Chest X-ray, PA view. Patient: 24 years old, sex F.
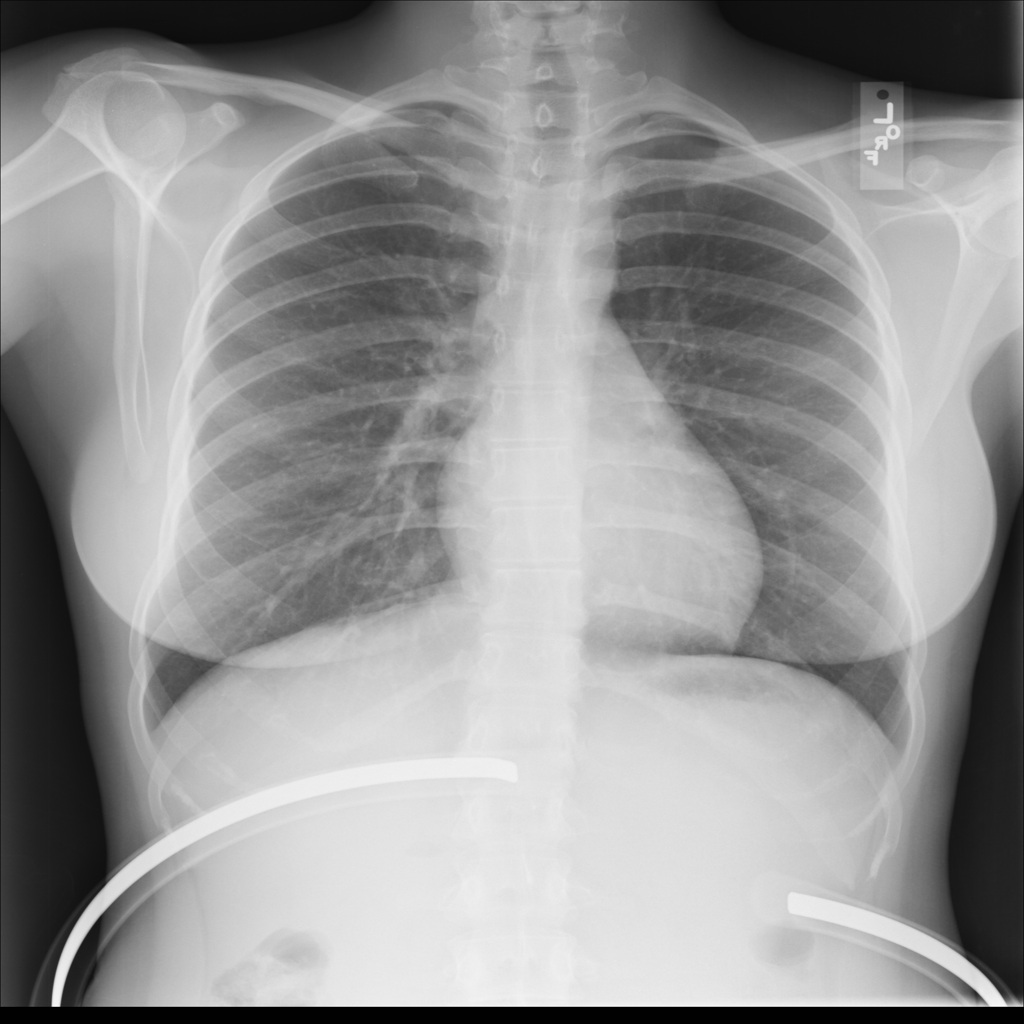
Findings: No Finding